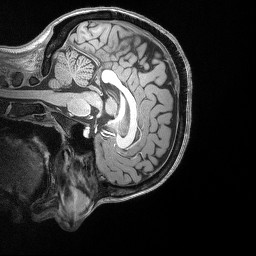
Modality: T1w
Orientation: sagittal
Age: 29
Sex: female
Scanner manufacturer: siemens
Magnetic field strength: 3 T
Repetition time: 2.53 s
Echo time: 0.00164 s